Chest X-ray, PA view. Patient: 16 years old, sex M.
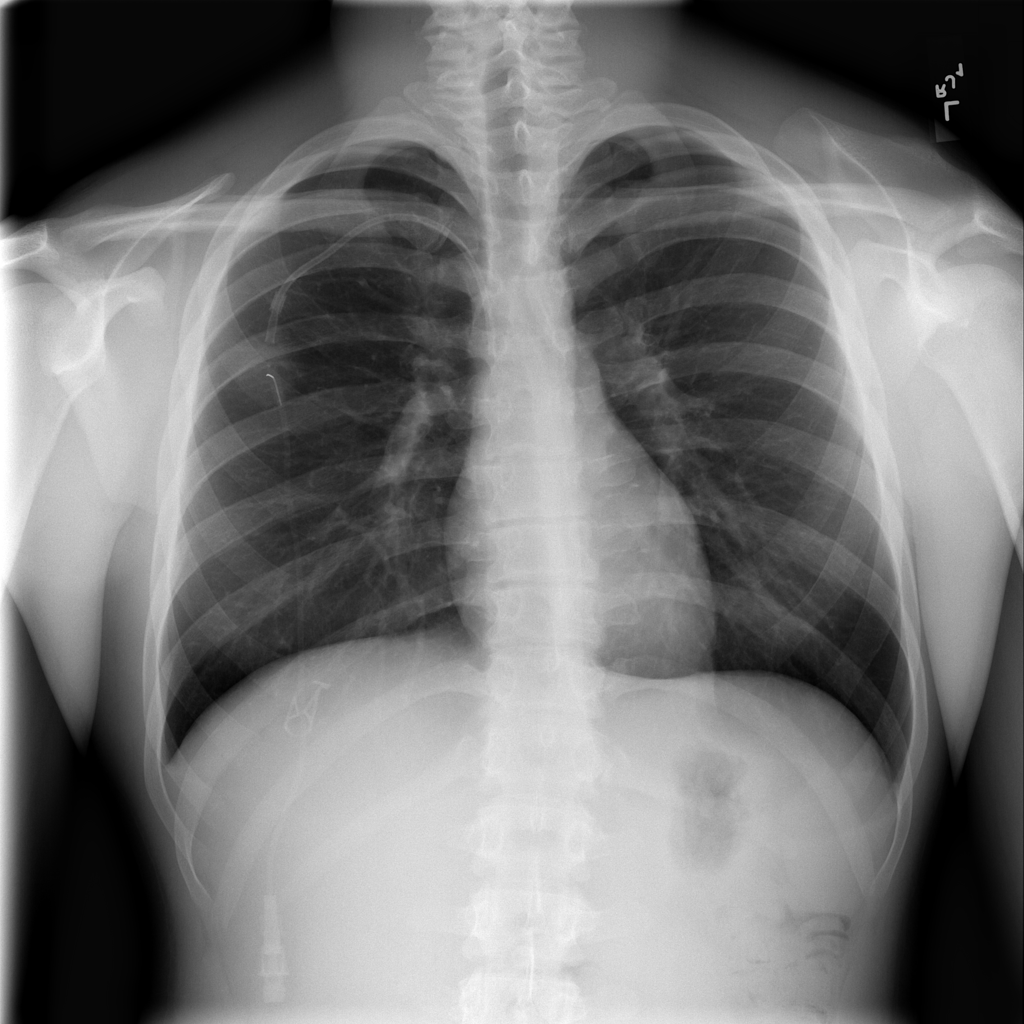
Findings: No Finding